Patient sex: M
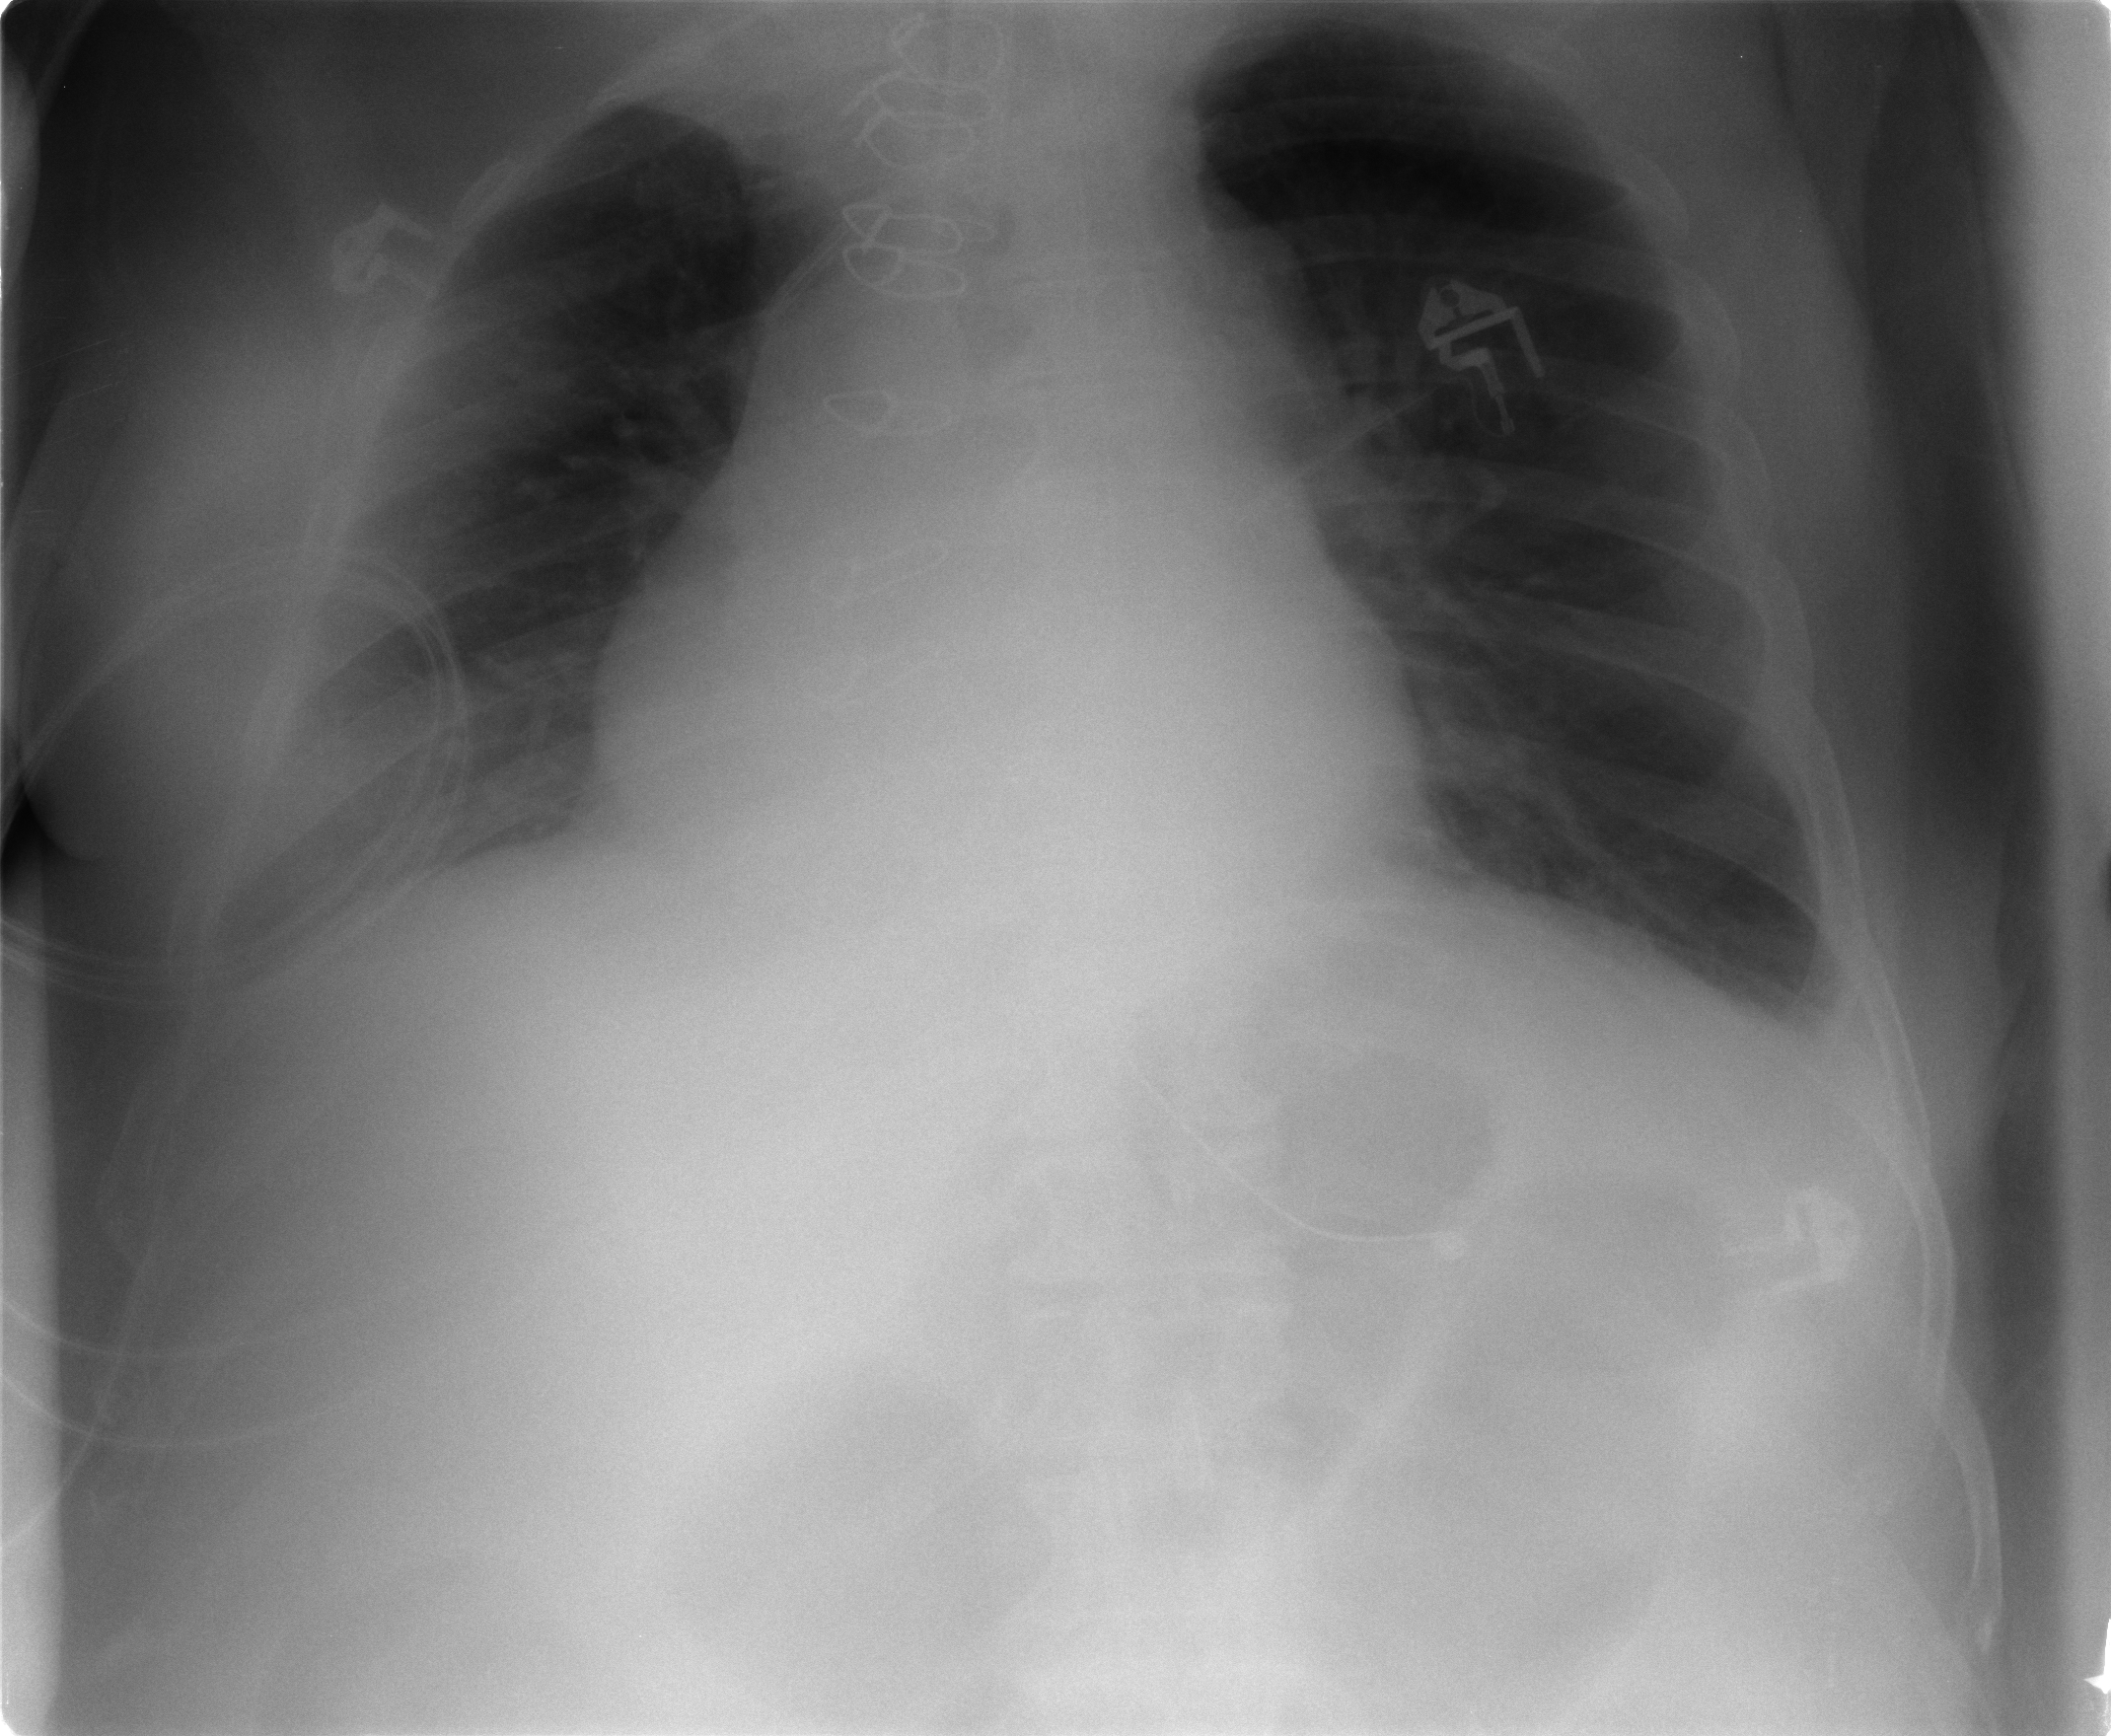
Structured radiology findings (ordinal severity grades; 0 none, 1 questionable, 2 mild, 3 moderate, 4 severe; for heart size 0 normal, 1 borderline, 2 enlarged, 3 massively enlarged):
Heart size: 2
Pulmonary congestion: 1
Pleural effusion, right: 1
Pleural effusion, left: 0
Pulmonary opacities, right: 0
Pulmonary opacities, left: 0
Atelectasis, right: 1
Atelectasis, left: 0